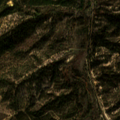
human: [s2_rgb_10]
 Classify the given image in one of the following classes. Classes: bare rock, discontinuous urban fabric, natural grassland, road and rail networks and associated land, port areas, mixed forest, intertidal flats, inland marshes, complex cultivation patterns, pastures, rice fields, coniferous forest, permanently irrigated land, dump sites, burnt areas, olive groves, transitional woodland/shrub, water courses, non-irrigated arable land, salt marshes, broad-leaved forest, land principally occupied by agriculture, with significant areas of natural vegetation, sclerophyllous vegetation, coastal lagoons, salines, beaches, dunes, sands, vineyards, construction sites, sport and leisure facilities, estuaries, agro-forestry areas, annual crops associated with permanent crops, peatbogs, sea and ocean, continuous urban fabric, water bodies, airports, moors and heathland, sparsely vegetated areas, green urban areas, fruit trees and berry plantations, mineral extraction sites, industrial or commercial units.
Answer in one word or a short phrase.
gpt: non-irrigated arable land, olive groves, land principally occupied by agriculture, with significant areas of natural vegetation, broad-leaved forest, mixed forest, transitional woodland/shrub